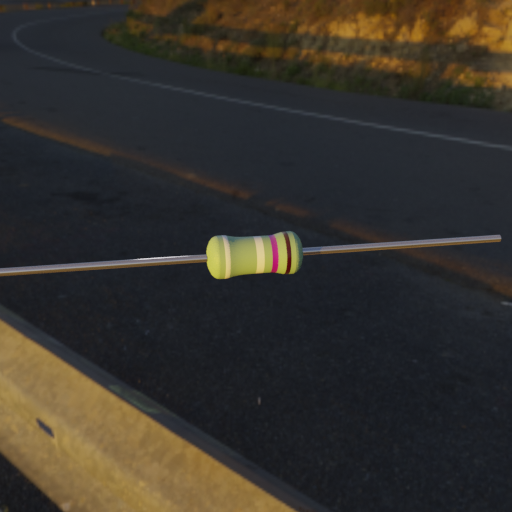
Resistor colour bands (in order): white, white, violet, black